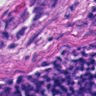
Metastatic tissue present: yes